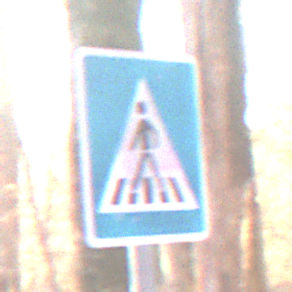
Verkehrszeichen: FussgaengerueberwegRechts
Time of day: SunriseSunset
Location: Outdoor (Nature)
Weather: Clear
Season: Autumn
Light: Natural